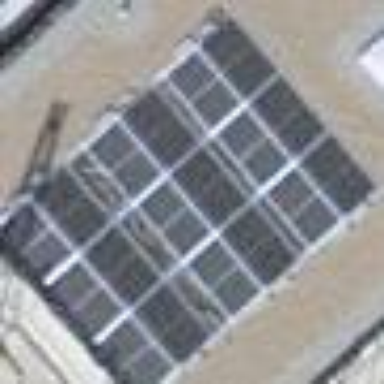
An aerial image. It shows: Solar power generator using photovoltaic panels.